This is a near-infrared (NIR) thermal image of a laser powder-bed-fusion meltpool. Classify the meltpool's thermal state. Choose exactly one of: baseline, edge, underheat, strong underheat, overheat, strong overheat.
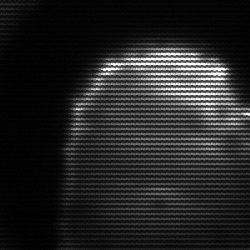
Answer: edge